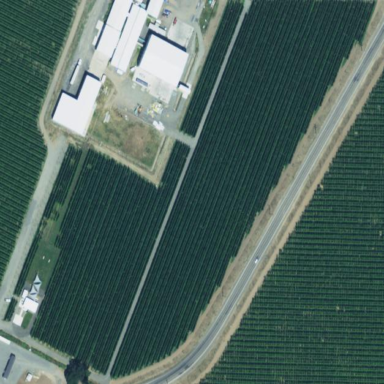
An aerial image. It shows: Orchard.